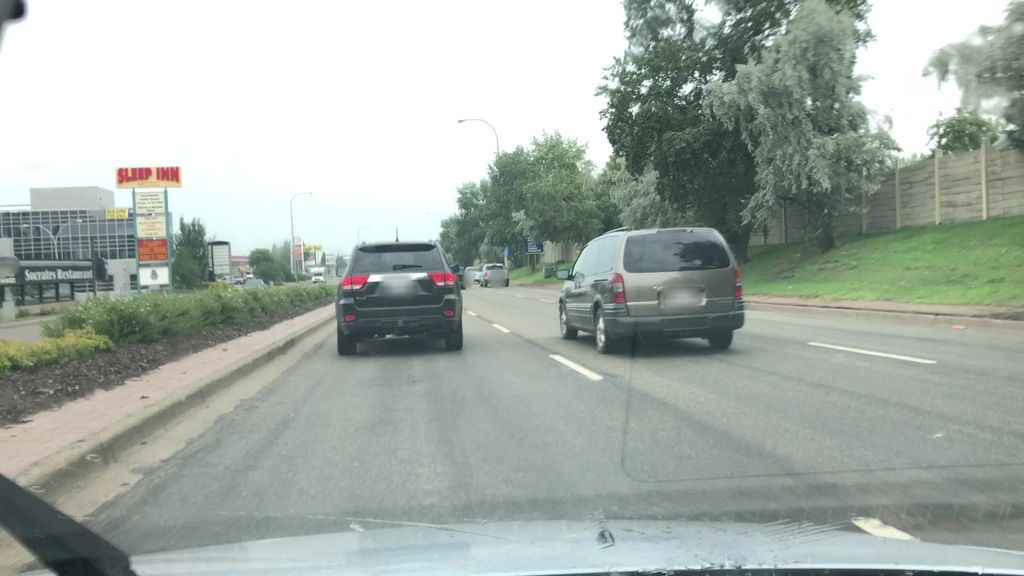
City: edmonton